Question: I have a user-friendly multiple select created with <URL>. The height of the container div increases when selecting multiple elements, and if the container div is on I have set height to auto but if is on I set it to fixed height.
'''
$('.chosen-container-multi').live('focus', function(event) {
var select = $('.chosen-container-multi').find(".chosen-choices");
var curHeight = select.height();
var autoHeight = select.height();
curHeight = select.height();
autoHeight = select.css('height', 'auto').height();
select.height(curHeight).stop(true, true).animate({height: autoHeight}, 300);
event.stopPropagation();
}).live('blur',function(){
$('.chosen-container-multi').find(".chosen-choices").animate({height: 30}, 300);
});
'''
<URL>

The problem is that when I click on the items (the div that contains ) outside the div container the height animates to 30px and then returns to auto (see the gif image above).
How do I prevent this behavior?
Thank you so much! and sorry for my bad english! :)
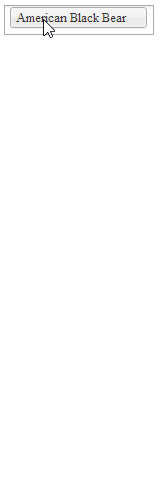
Answer: You need to cast the 'blur' callback function on the parent of both elements, not on the input element only, since the plugin will create another element after the input field inside the same parent. I've updated your <URL>
'''
$('.chosen-container-multi').live('focus', function (event) {
var select = $('.chosen-container-multi').find(".chosen-choices");
var curHeight = select.height();
var autoHeight = select.height();
curHeight = select.height();
autoHeight = select.css('height', 'auto').height();
select.height(curHeight).stop(true, true).animate({
height: autoHeight
}, 300);
event.stopPropagation();
});
// !! Selector of the parent
$('.chosen-select').live('blur', function () {
$('.chosen-container-multi').find(".chosen-choices").animate({
height: 30
}, 300);
});
'''